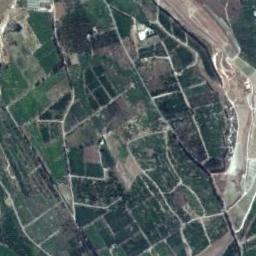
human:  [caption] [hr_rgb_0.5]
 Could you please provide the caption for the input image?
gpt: Several dirt roads are in rectangular farmlands .

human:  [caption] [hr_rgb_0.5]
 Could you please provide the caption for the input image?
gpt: The rectangular farmland is next to the bare land .

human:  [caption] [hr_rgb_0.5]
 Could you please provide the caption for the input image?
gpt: Many pieces of rectangular farmland of varying sizes mixed with dark green, light green and brown .

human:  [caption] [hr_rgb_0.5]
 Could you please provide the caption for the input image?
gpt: Lots of green rectangular farmlands of different sizes are on the ground and some paths go through the farmlands .

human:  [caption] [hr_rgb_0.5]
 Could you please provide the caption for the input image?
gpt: There are many green trees and green rectangular farmlands .